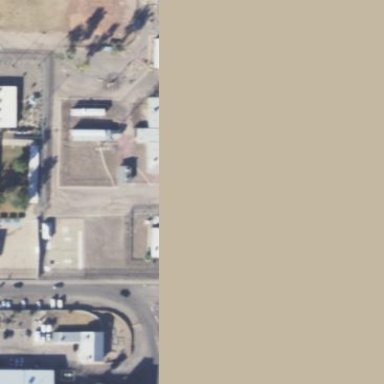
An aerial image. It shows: Prison facility surrounded by fence.